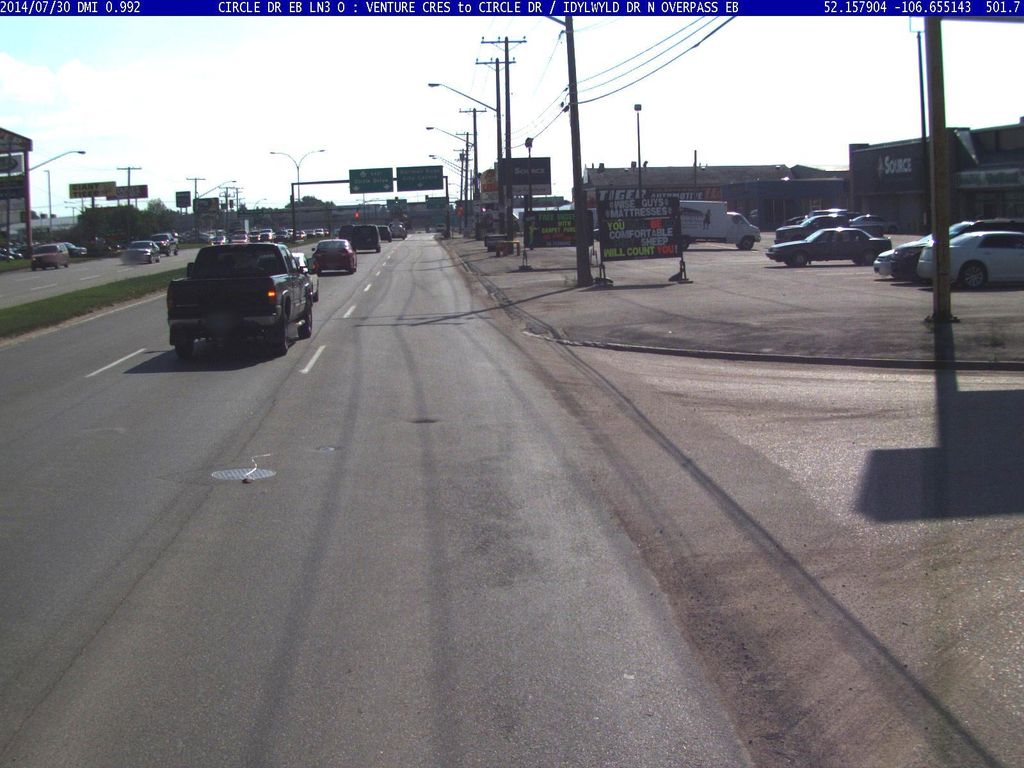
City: saskatoon